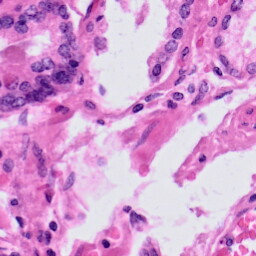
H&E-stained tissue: Prostate